Question: I am using latest version of netbeans 8.0.2 to create a sample JSF+hibernate application.
When I try to create the hibernate mapping files I can't find the reverse engineering file in the wizard Please check the image bellow.

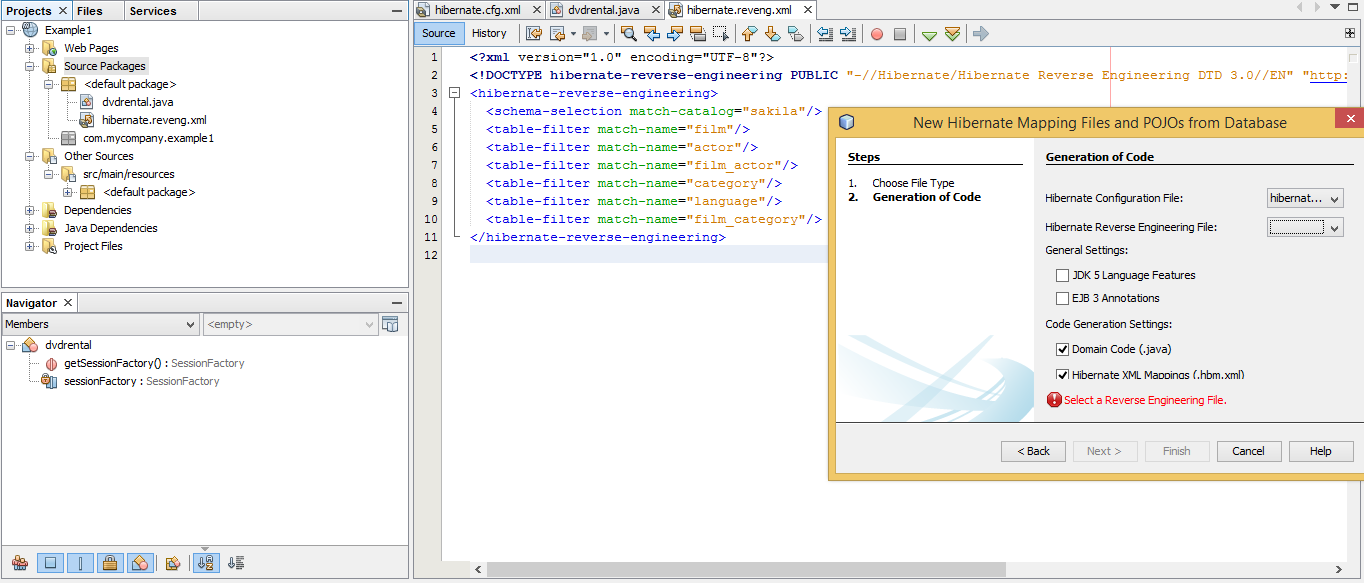
Answer: The reason is, your hibernate config file and reverse engineering file should be within the same package (folder structure) in the application. Try it.